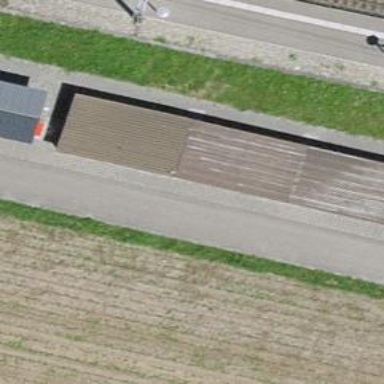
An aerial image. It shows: Motorcycle parking area with surface designated for parking.